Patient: sex M, age 66
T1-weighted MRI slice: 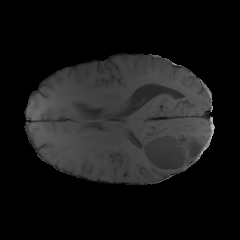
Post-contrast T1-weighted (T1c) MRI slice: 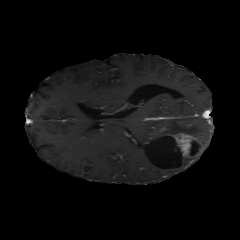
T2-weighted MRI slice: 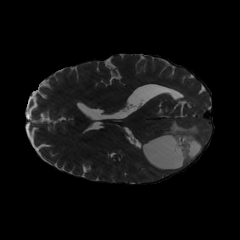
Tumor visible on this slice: yes
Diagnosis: Glioblastoma, IDH-wildtype
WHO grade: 4